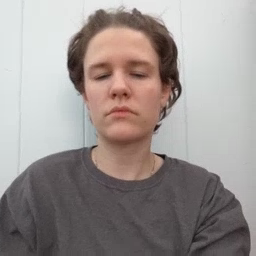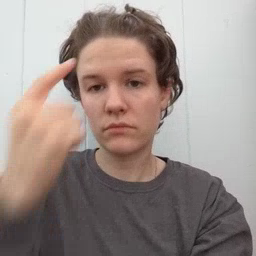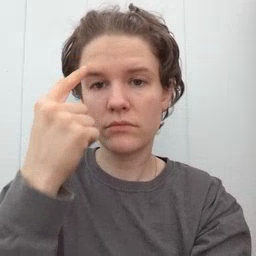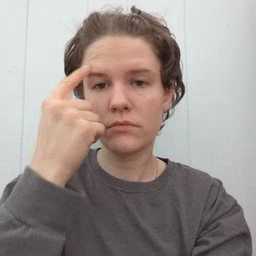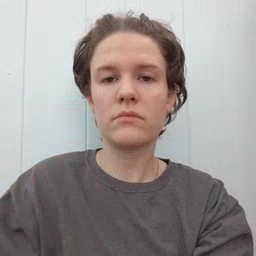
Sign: think